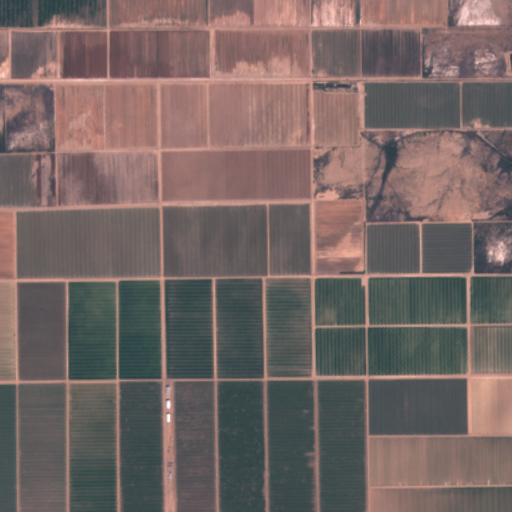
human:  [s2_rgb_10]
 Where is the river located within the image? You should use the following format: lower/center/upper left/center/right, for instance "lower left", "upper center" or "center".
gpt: The river is located in the upper of the image.
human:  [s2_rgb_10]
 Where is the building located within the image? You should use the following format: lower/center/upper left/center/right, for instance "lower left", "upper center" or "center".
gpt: The building is located in the lower left of the image.
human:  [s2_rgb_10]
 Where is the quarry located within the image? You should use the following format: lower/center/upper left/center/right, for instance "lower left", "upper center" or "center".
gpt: There is no quarry in the image.